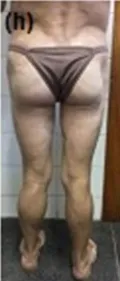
Patient 1 (proband) with familial partial lipodystrophy bearing the homozygous p. Loss of subcutaneous tissue in the limbs and abdomen. Morphea hypochromic cutaneous lesions can be seen in the abdomen and trunk.
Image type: medical_photograph (skin_photograph)